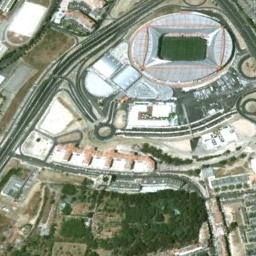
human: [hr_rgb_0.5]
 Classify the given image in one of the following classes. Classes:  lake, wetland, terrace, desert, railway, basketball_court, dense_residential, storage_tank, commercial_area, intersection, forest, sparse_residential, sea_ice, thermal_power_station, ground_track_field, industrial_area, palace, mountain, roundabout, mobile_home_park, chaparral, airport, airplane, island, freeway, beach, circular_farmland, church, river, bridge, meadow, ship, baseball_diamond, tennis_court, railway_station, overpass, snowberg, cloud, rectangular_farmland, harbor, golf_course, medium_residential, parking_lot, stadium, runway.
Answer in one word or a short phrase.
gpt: stadium